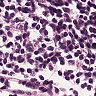
Metastatic tissue present: no